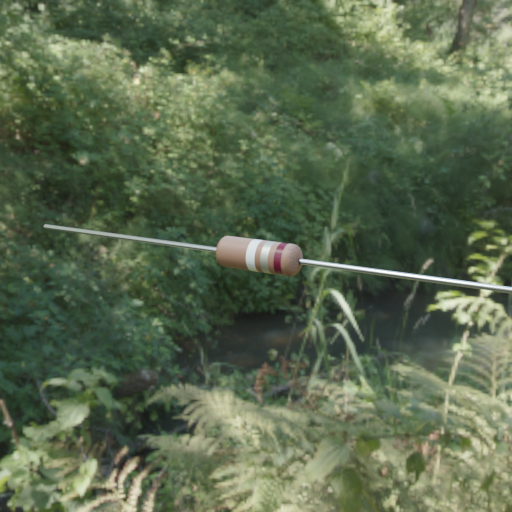
Resistor colour bands (in order): white, silver, brown